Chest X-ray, AP view. Patient: 33 years old, sex M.
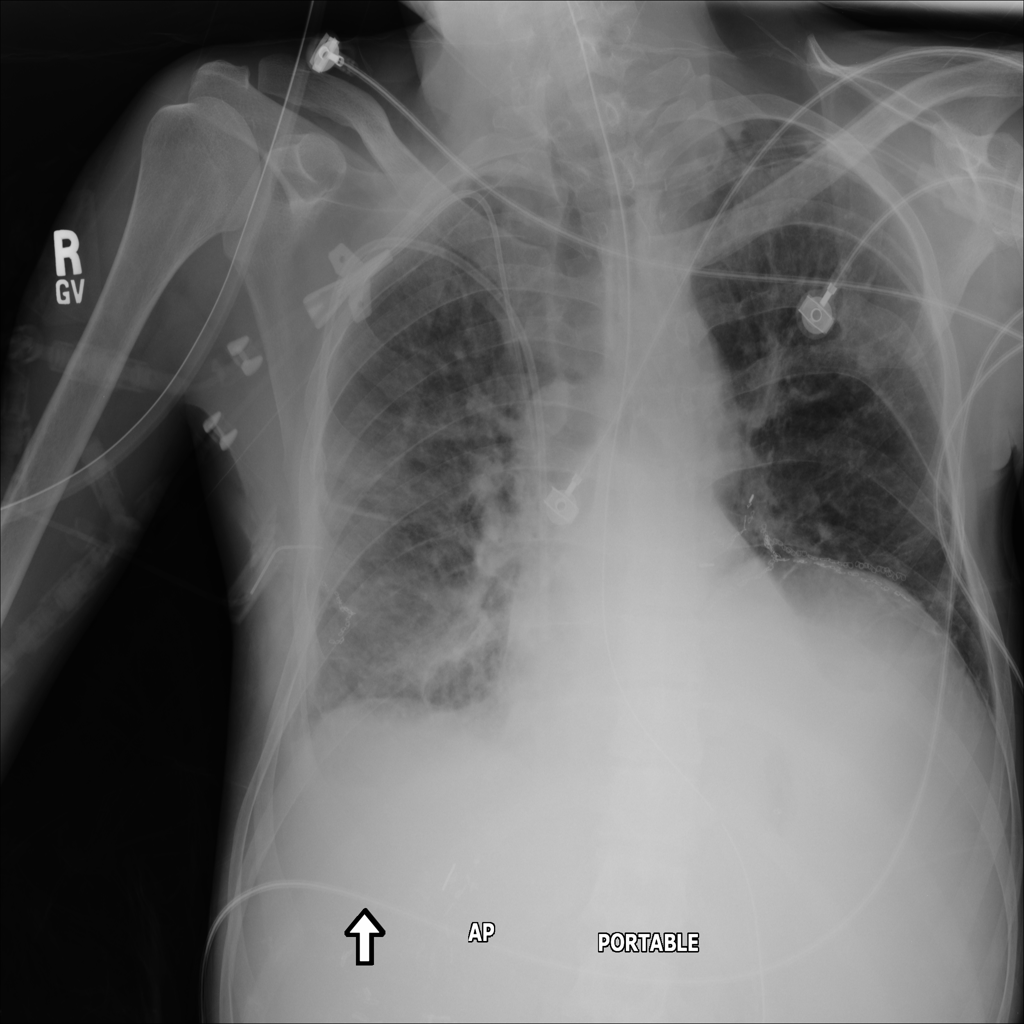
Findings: Infiltration